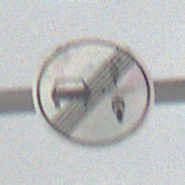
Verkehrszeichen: EndeVerbotUeberholenEinspurigeFahrzeuge
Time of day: MorningAfternoon
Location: Outdoor (Nature)
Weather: Overcast
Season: Winter
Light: Natural